Chest X-ray. View position: AP
Patient age: 60
Patient sex: M
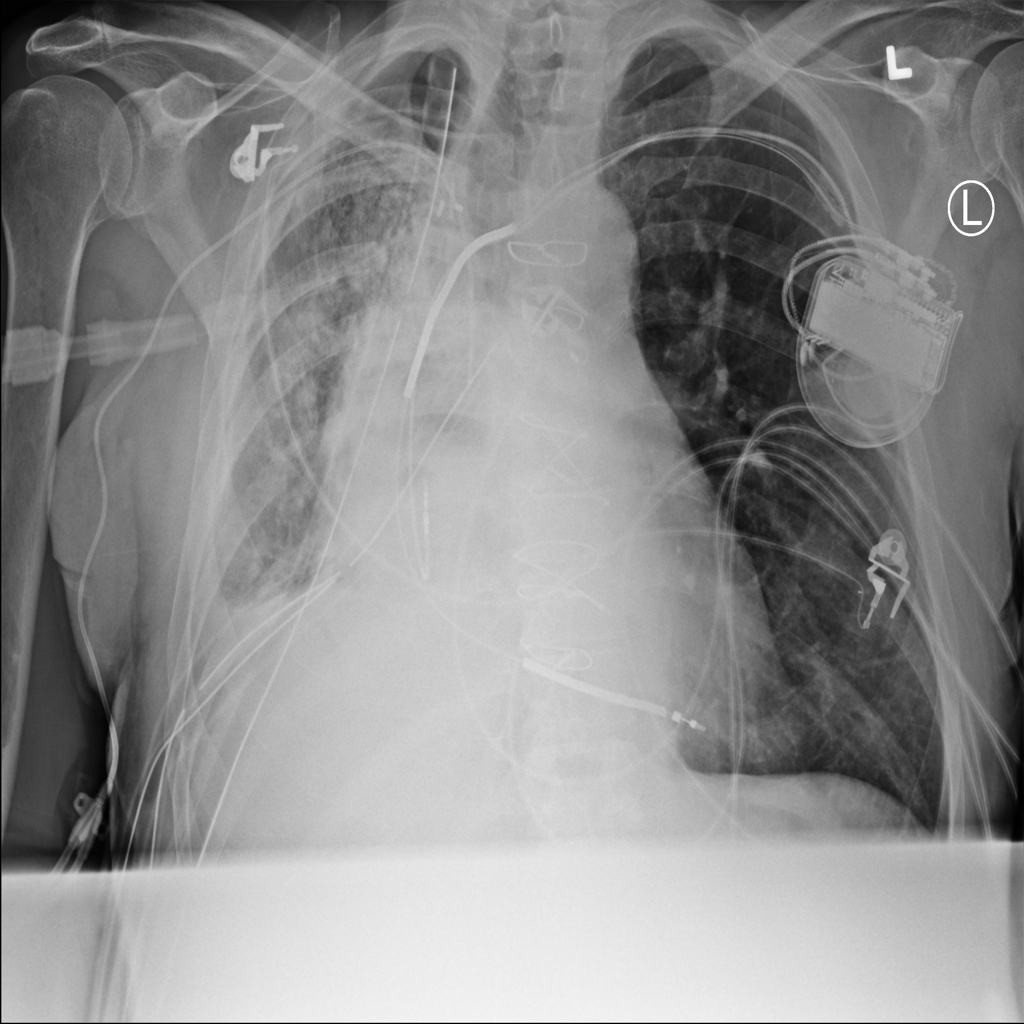
Finding: Pneumothorax